Question: I don't understand why i can't apply my background color. I tried several combinaisons and in several places adding "List" the background color disappears.
Thank you.

'''
import SwiftUI
struct ContentView: View {
var body: some View {
ZStack {
LinearGradient(gradient: Gradient(colors: [Color.red, Color.blue]), startPoint: .top, endPoint: .bottom)
List {
HStack {
Text("Boulangerie Roussel")
.font(.title3)
.foregroundColor(Color.black)
Spacer()
Text("Ouvert")
.font(.title3)
.foregroundColor(Color.green)
.padding(.horizontal)
}
}
}
}
}
'''
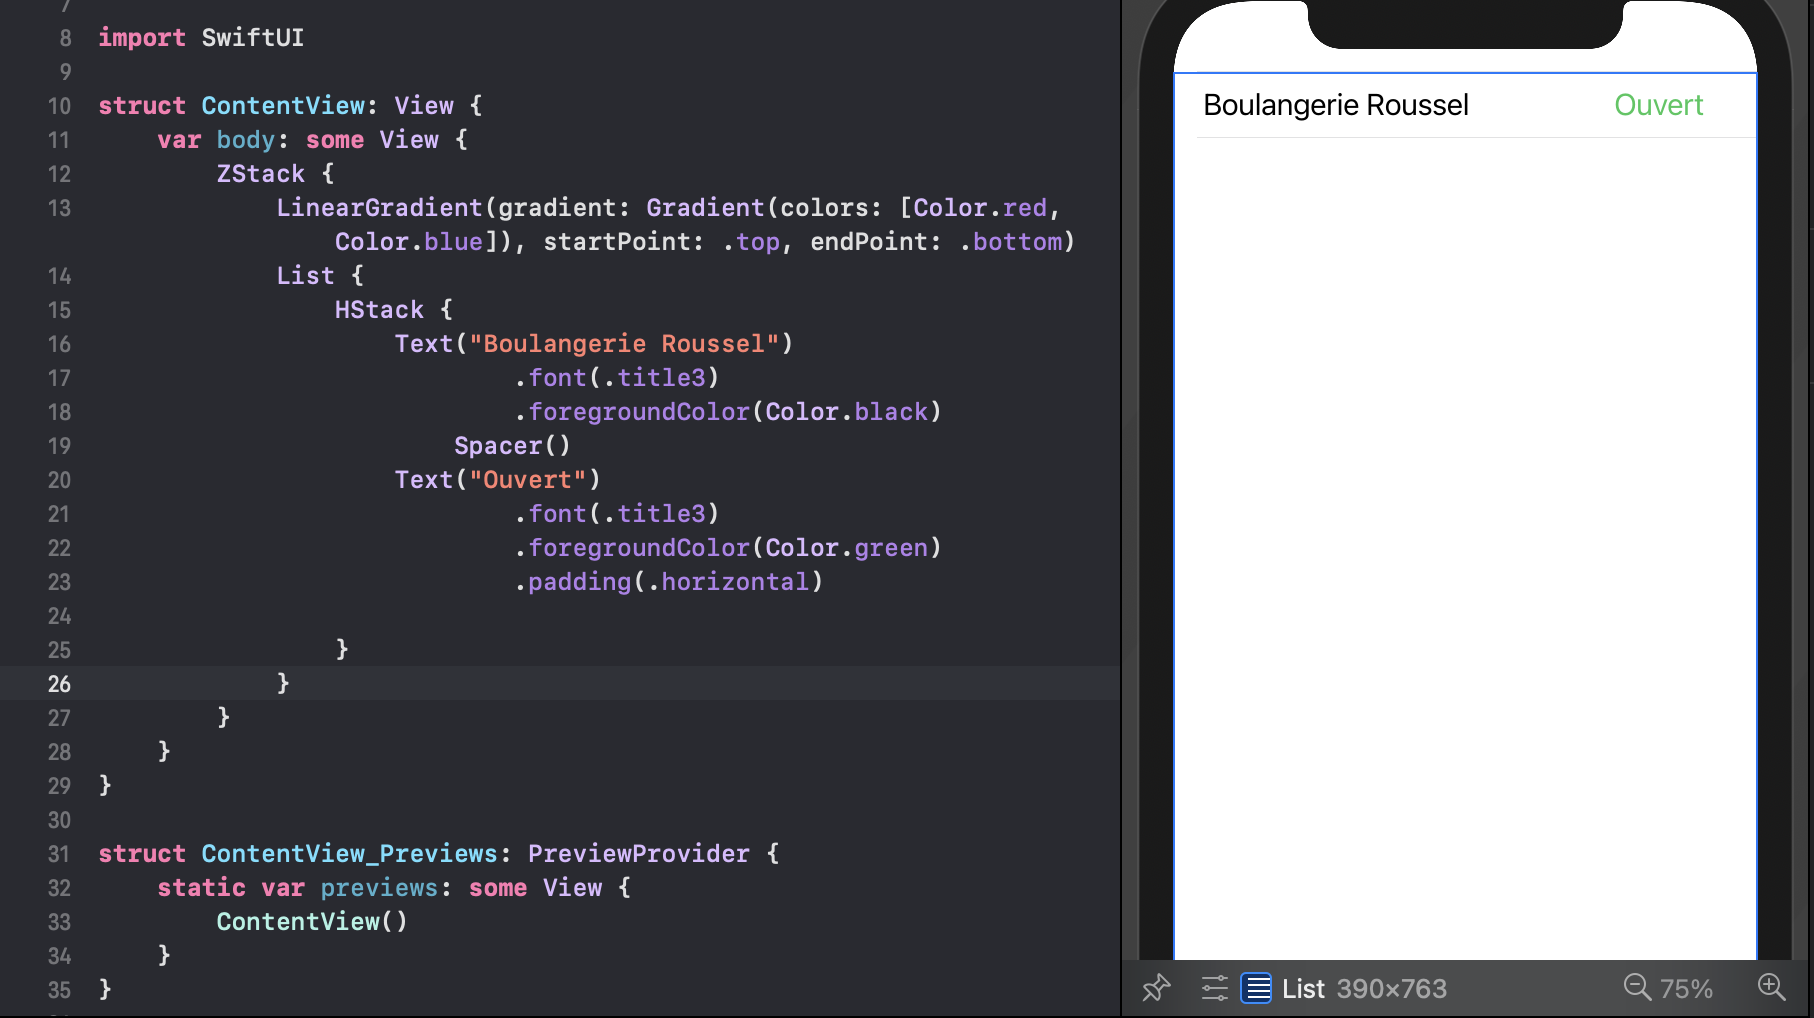
Answer: You need to clear the background colors first and then you can see the gradient color on your background. And also, put the List or any view you want inside the '.overlay()' after the LinearGradient, like this:
'''
struct ContentView: View {
init() {
UITableView.appearance().backgroundColor = .clear
UITableViewCell.appearance().backgroundColor = .clear
}
var body: some View {
ZStack {
LinearGradient(gradient: Gradient(colors: [Color.red, Color.blue]), startPoint: .top, endPoint: .bottom)
.edgesIgnoringSafeArea(.vertical)
.overlay(
List {
HStack {
Text("Boulangerie Roussel")
.font(.title3)
.foregroundColor(Color.black)
Spacer()
Text("Ouvert")
.font(.title3)
.foregroundColor(Color.green)
.padding(.horizontal)
}
}
)
}
}
}
'''

If you want the List Item to change the background color, just put the HStack inside the .overlay() and not the whole List ;)